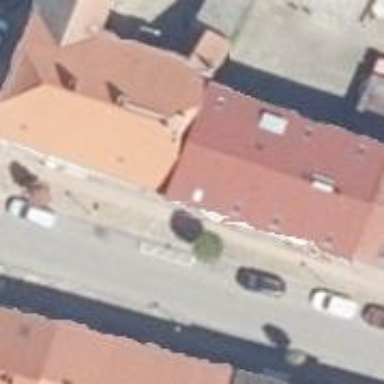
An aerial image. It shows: Residential building with bank.